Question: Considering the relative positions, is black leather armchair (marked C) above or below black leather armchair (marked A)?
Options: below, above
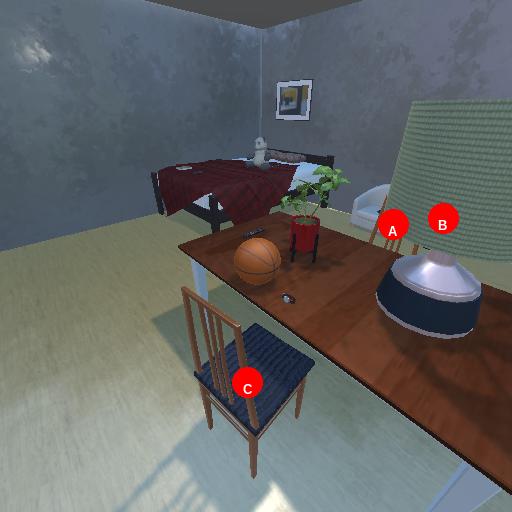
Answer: below